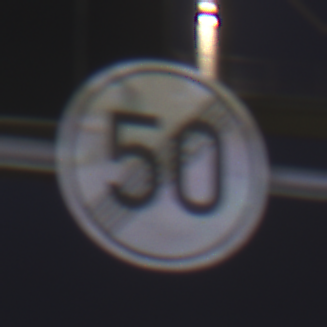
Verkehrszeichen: EndeGeschwindigkeit50
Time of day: Night
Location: Outdoor (Urban)
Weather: PartlyCloudy
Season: NotSpecified
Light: Artificial